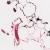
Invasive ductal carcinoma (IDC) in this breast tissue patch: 0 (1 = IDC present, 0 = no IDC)